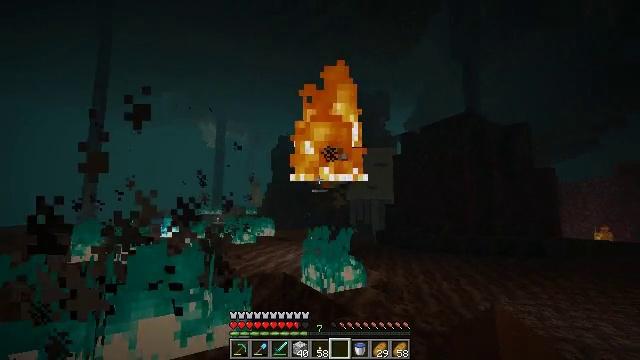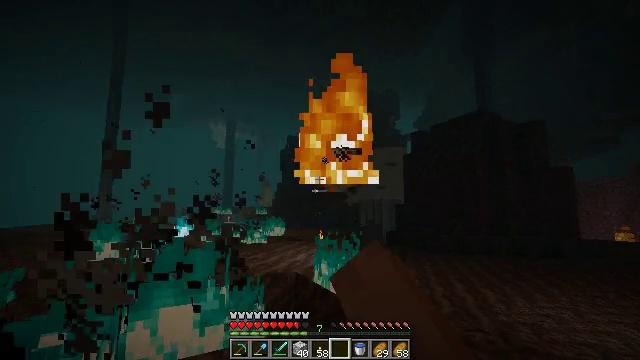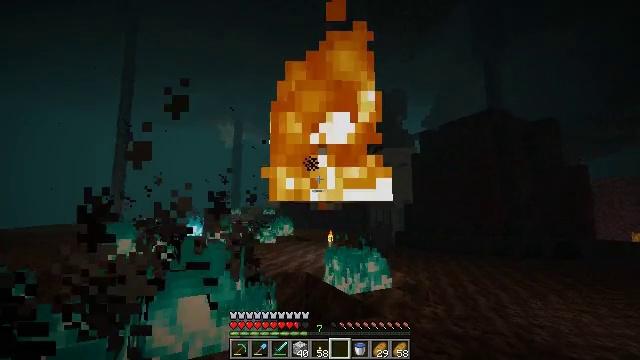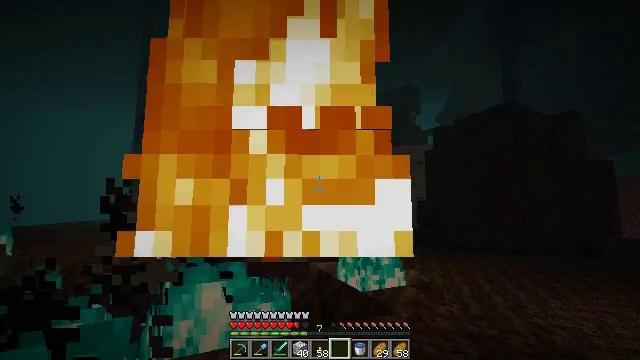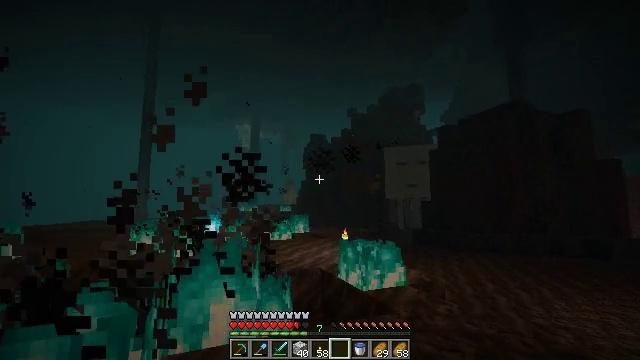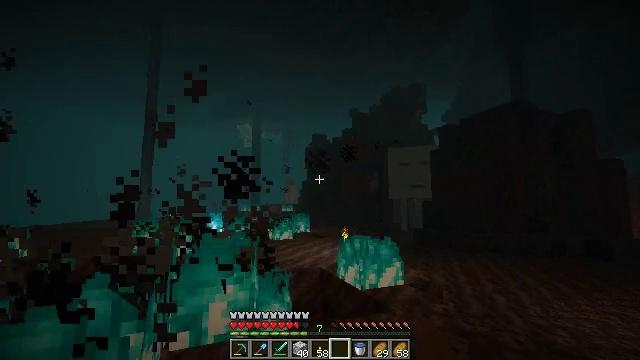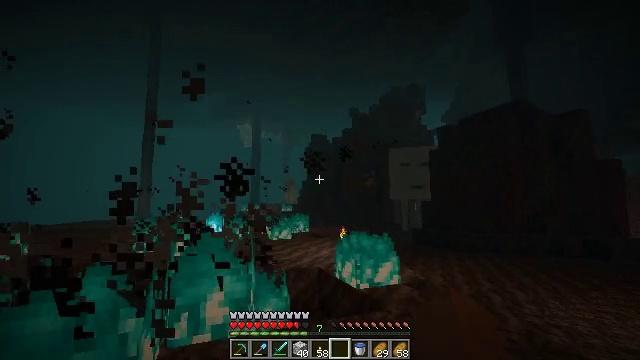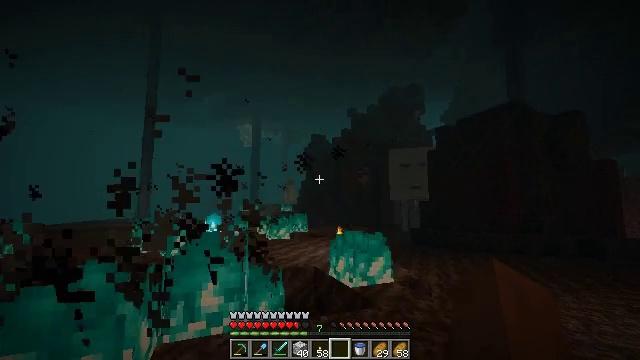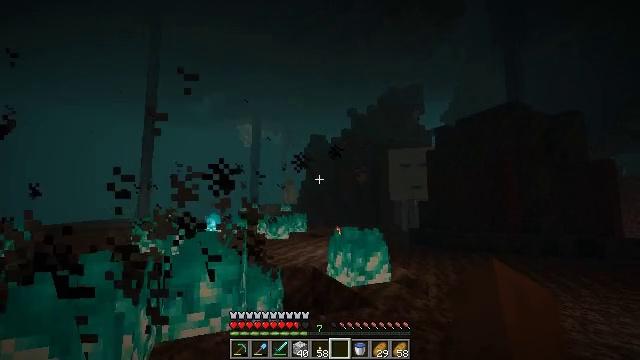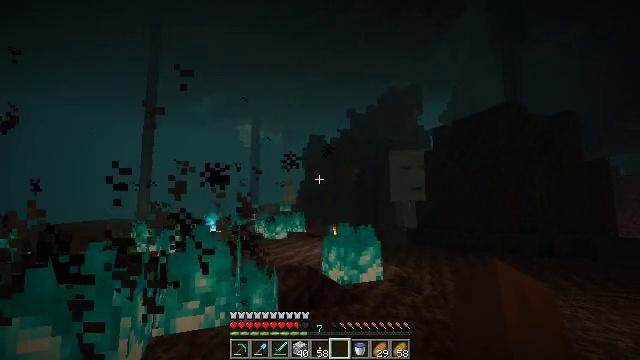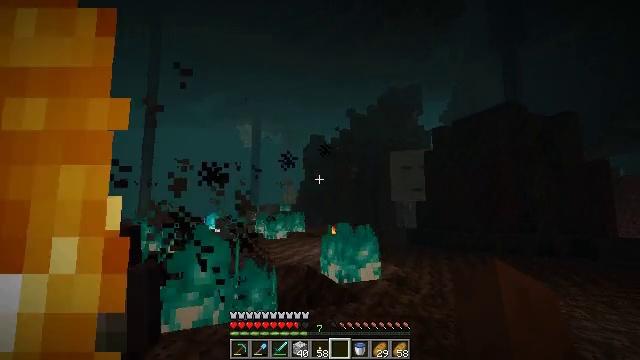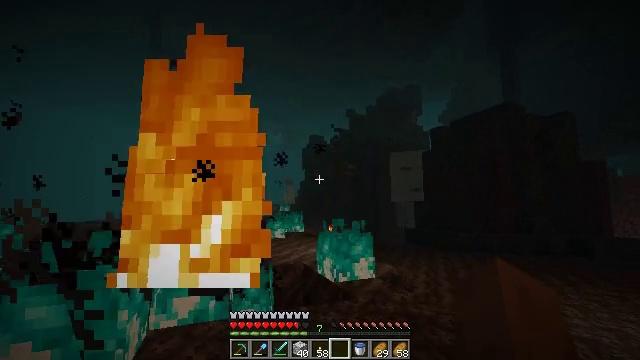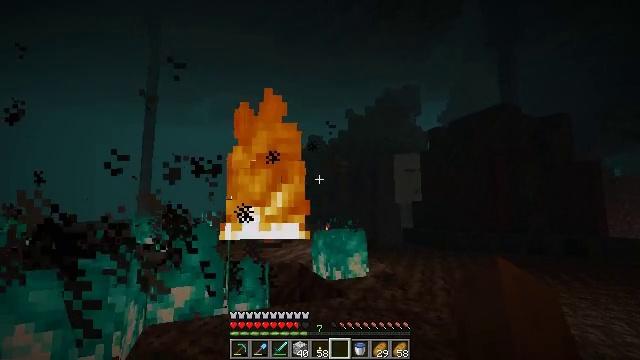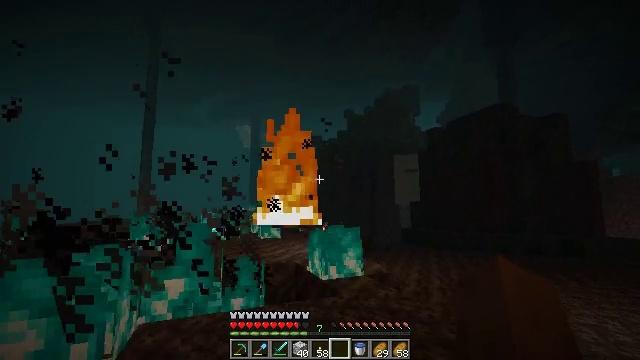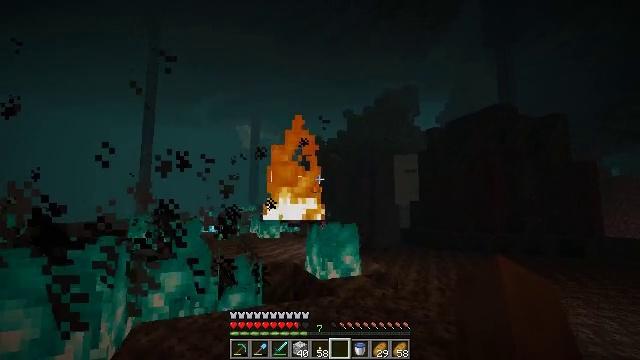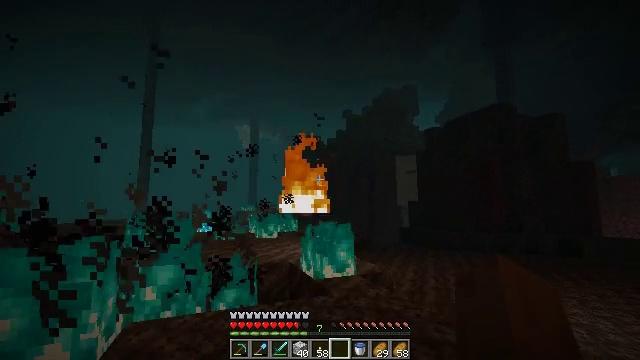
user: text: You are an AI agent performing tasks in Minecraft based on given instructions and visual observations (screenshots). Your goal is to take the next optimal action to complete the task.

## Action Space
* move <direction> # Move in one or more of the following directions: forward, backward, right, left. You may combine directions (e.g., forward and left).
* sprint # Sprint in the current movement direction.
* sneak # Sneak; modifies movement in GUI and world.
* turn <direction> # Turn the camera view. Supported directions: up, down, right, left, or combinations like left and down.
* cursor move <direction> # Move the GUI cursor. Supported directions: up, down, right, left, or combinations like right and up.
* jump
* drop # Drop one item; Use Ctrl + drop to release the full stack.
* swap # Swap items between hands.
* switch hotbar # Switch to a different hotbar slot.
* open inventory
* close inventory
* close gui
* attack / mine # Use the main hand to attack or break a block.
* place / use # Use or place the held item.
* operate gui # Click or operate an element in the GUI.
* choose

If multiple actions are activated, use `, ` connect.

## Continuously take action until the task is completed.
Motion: motion action
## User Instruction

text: Attack the soul fire to put it out.
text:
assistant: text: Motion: move left, turn left, attack / mine
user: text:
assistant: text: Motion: turn left, attack / mine
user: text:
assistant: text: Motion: turn left, attack / mine
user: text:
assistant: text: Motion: move back and move right, turn left, attack / mine
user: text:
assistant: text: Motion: move back and move right, attack / mine
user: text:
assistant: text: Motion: move back and move right, attack / mine
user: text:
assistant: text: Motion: move back and move right, attack / mine
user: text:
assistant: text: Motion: move back and move right, attack / mine
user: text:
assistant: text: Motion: move back and move right, attack / mine
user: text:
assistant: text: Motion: move back and move right, attack / mine
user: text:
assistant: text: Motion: move back and move right, attack / mine
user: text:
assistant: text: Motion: move back and move right, attack / mine
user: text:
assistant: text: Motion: move right, attack / mine
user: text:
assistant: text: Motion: move right, attack / mine
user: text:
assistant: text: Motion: move right, attack / mine
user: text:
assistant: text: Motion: move right, attack / mine
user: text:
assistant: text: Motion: move right, turn right, attack / mine
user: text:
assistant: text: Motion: move right, turn right, attack / mine
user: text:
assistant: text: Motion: move right, turn right, attack / mine
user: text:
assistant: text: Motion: move right, turn right, attack / mine
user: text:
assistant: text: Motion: turn right, attack / mine
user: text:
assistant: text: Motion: attack / mine
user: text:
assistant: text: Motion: attack / mine
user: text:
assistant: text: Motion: attack / mine
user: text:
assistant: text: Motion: attack / mine
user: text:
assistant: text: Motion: no_op
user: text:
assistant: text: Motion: turn down
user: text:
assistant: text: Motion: move forward, turn right and down
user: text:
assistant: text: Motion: move forward, turn right and down
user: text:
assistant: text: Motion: move forward, turn down